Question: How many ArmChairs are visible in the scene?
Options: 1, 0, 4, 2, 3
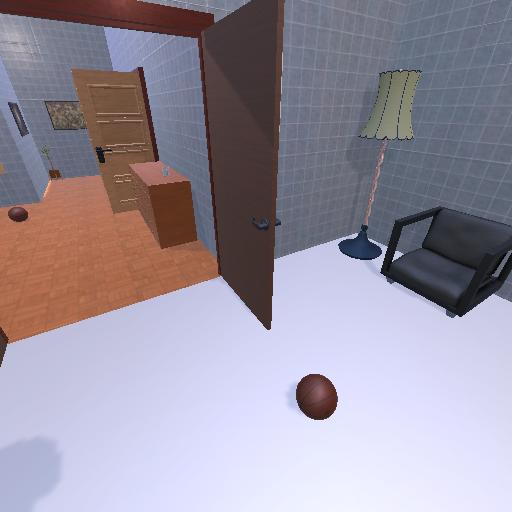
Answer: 1